Field crop: tomato
Growth stage: 2
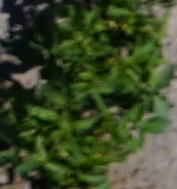
Species: tomato